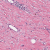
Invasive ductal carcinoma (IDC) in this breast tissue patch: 0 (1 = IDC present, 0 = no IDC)